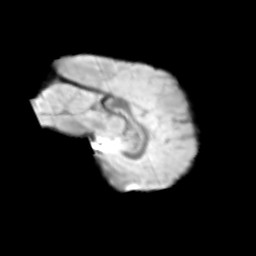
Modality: T2w
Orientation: sagittal
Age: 9
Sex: female
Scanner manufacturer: siemens
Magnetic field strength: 3 T
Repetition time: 3.8 s
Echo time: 0.07 s